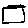
Label: square